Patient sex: F
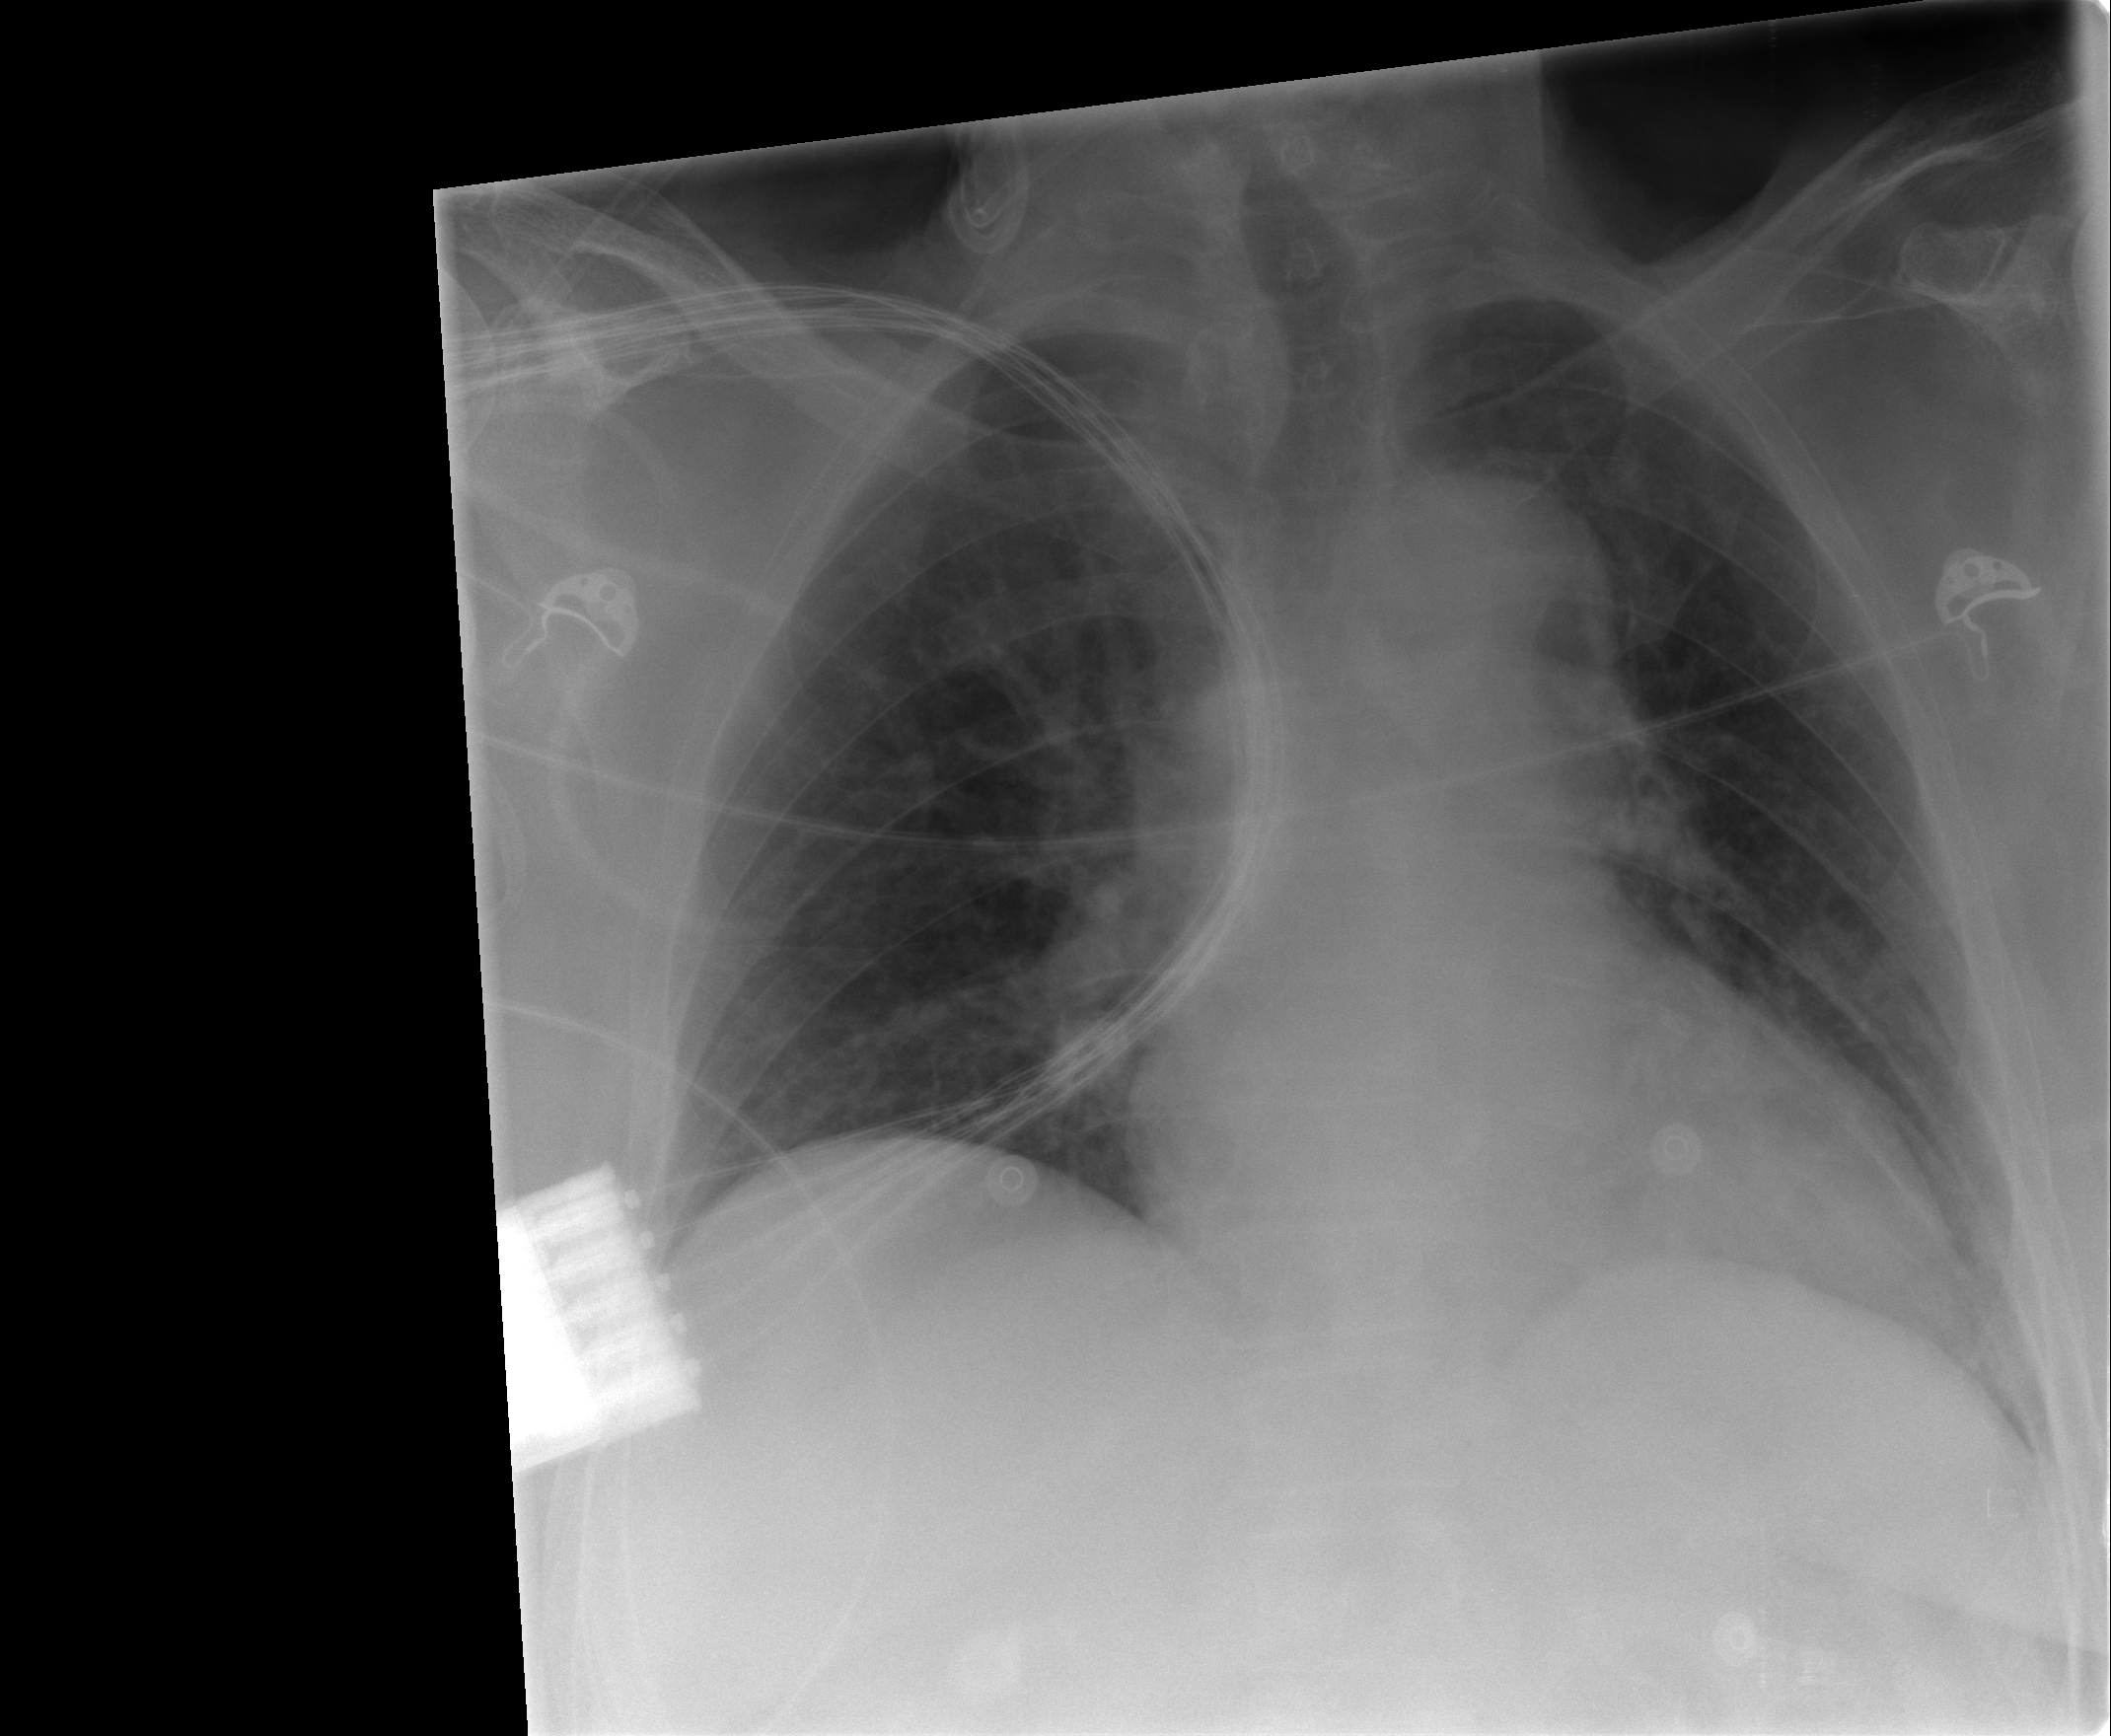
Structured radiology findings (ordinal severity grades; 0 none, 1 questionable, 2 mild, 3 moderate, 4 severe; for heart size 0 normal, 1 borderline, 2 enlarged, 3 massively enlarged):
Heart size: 0
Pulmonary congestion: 2
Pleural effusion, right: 0
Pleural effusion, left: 0
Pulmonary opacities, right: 0
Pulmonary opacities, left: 0
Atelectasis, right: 1
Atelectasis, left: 2